Field crop: maize
Growth stage: 2
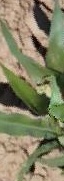
Species: maize